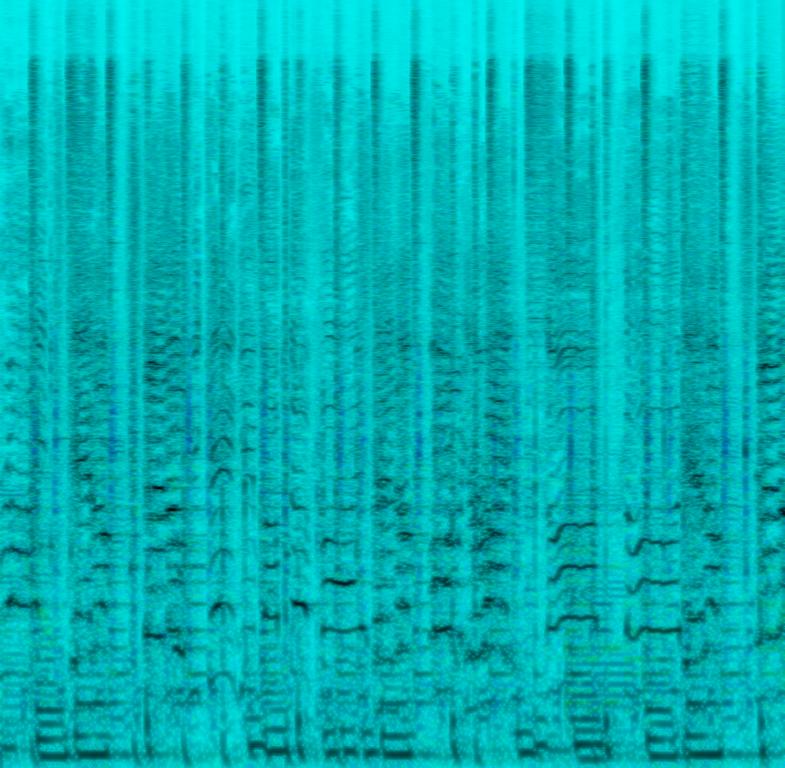
This reggae song features a male voice singing the main melody. Other male voices sing backing voices repeating the same melody in between lines. This is accompanied by percussion playing a simple melody using reggae rhythm. The bass plays a groovy bassline using runs within the scale. A guitar plays chords by muting technique producing a reggae rhythm. A keyboard plays chords in the background. This song can be played in a documentary about alleviating poverty.